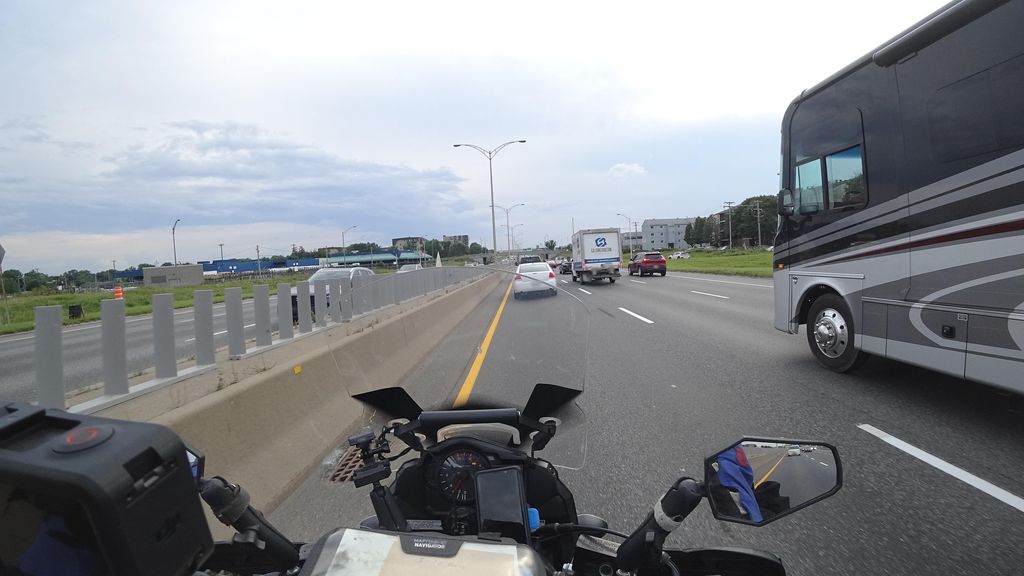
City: quebec_city